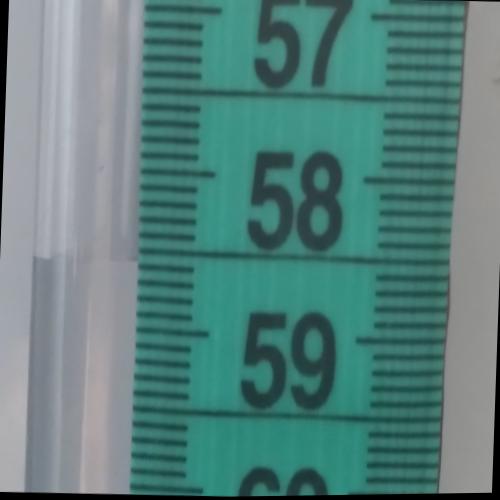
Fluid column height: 58.6 cm